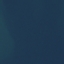
Land use / land cover: SeaLake